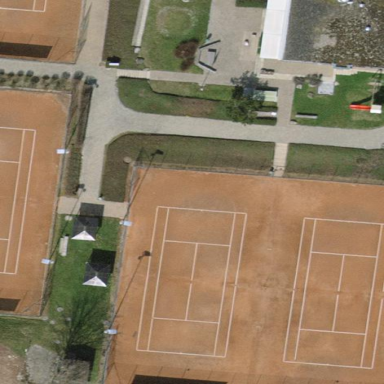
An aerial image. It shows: Tennis court on pitch.